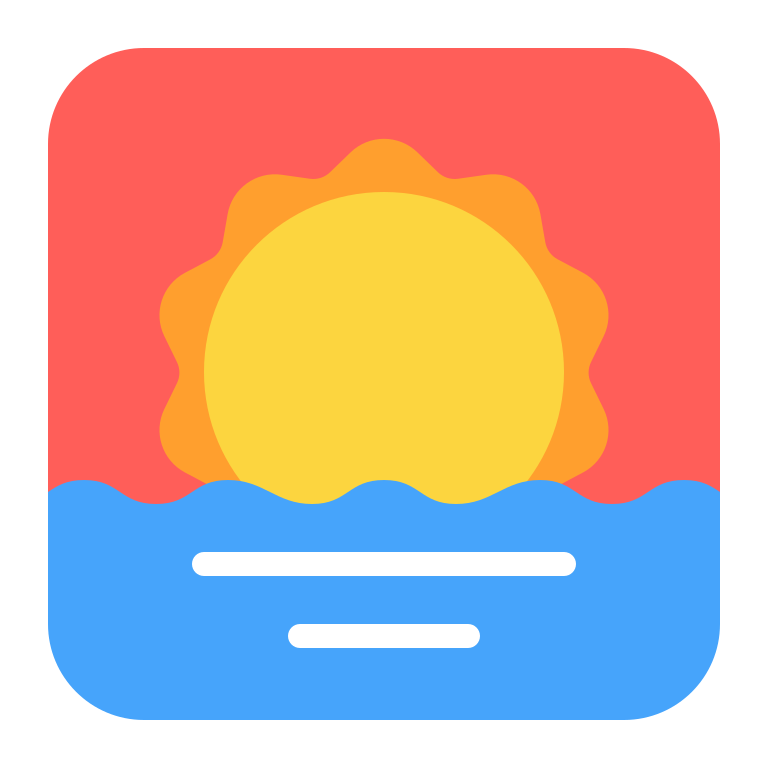
sunrise flat